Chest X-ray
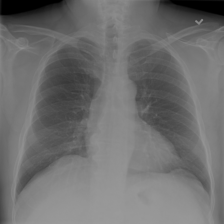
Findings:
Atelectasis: negative
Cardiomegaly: negative
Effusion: negative
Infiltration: negative
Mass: negative
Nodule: negative
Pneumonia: negative
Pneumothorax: negative
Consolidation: negative
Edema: negative
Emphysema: negative
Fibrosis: negative
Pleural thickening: negative
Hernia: negative